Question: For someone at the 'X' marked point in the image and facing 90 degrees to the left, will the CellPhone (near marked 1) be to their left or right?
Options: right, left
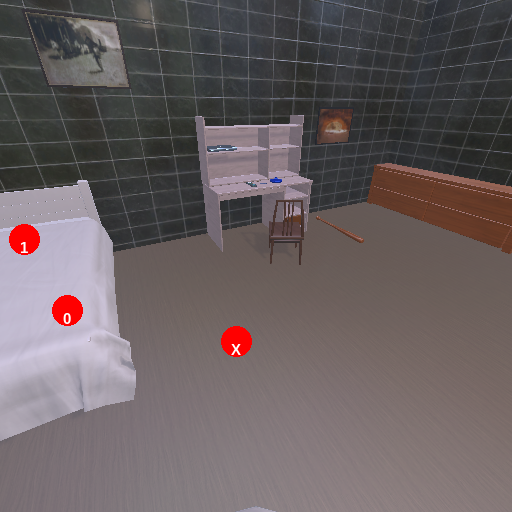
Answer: right